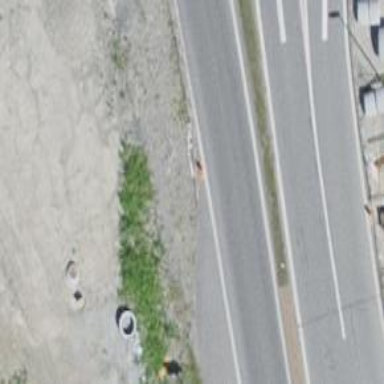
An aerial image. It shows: Trunk highway.